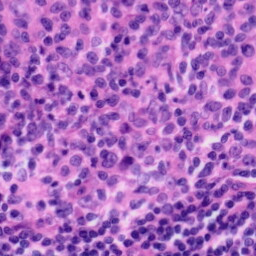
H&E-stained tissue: Tonsil